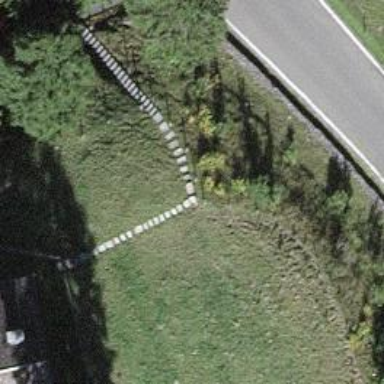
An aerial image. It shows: Road with steps.